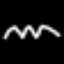
Label: squiggle